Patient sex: M
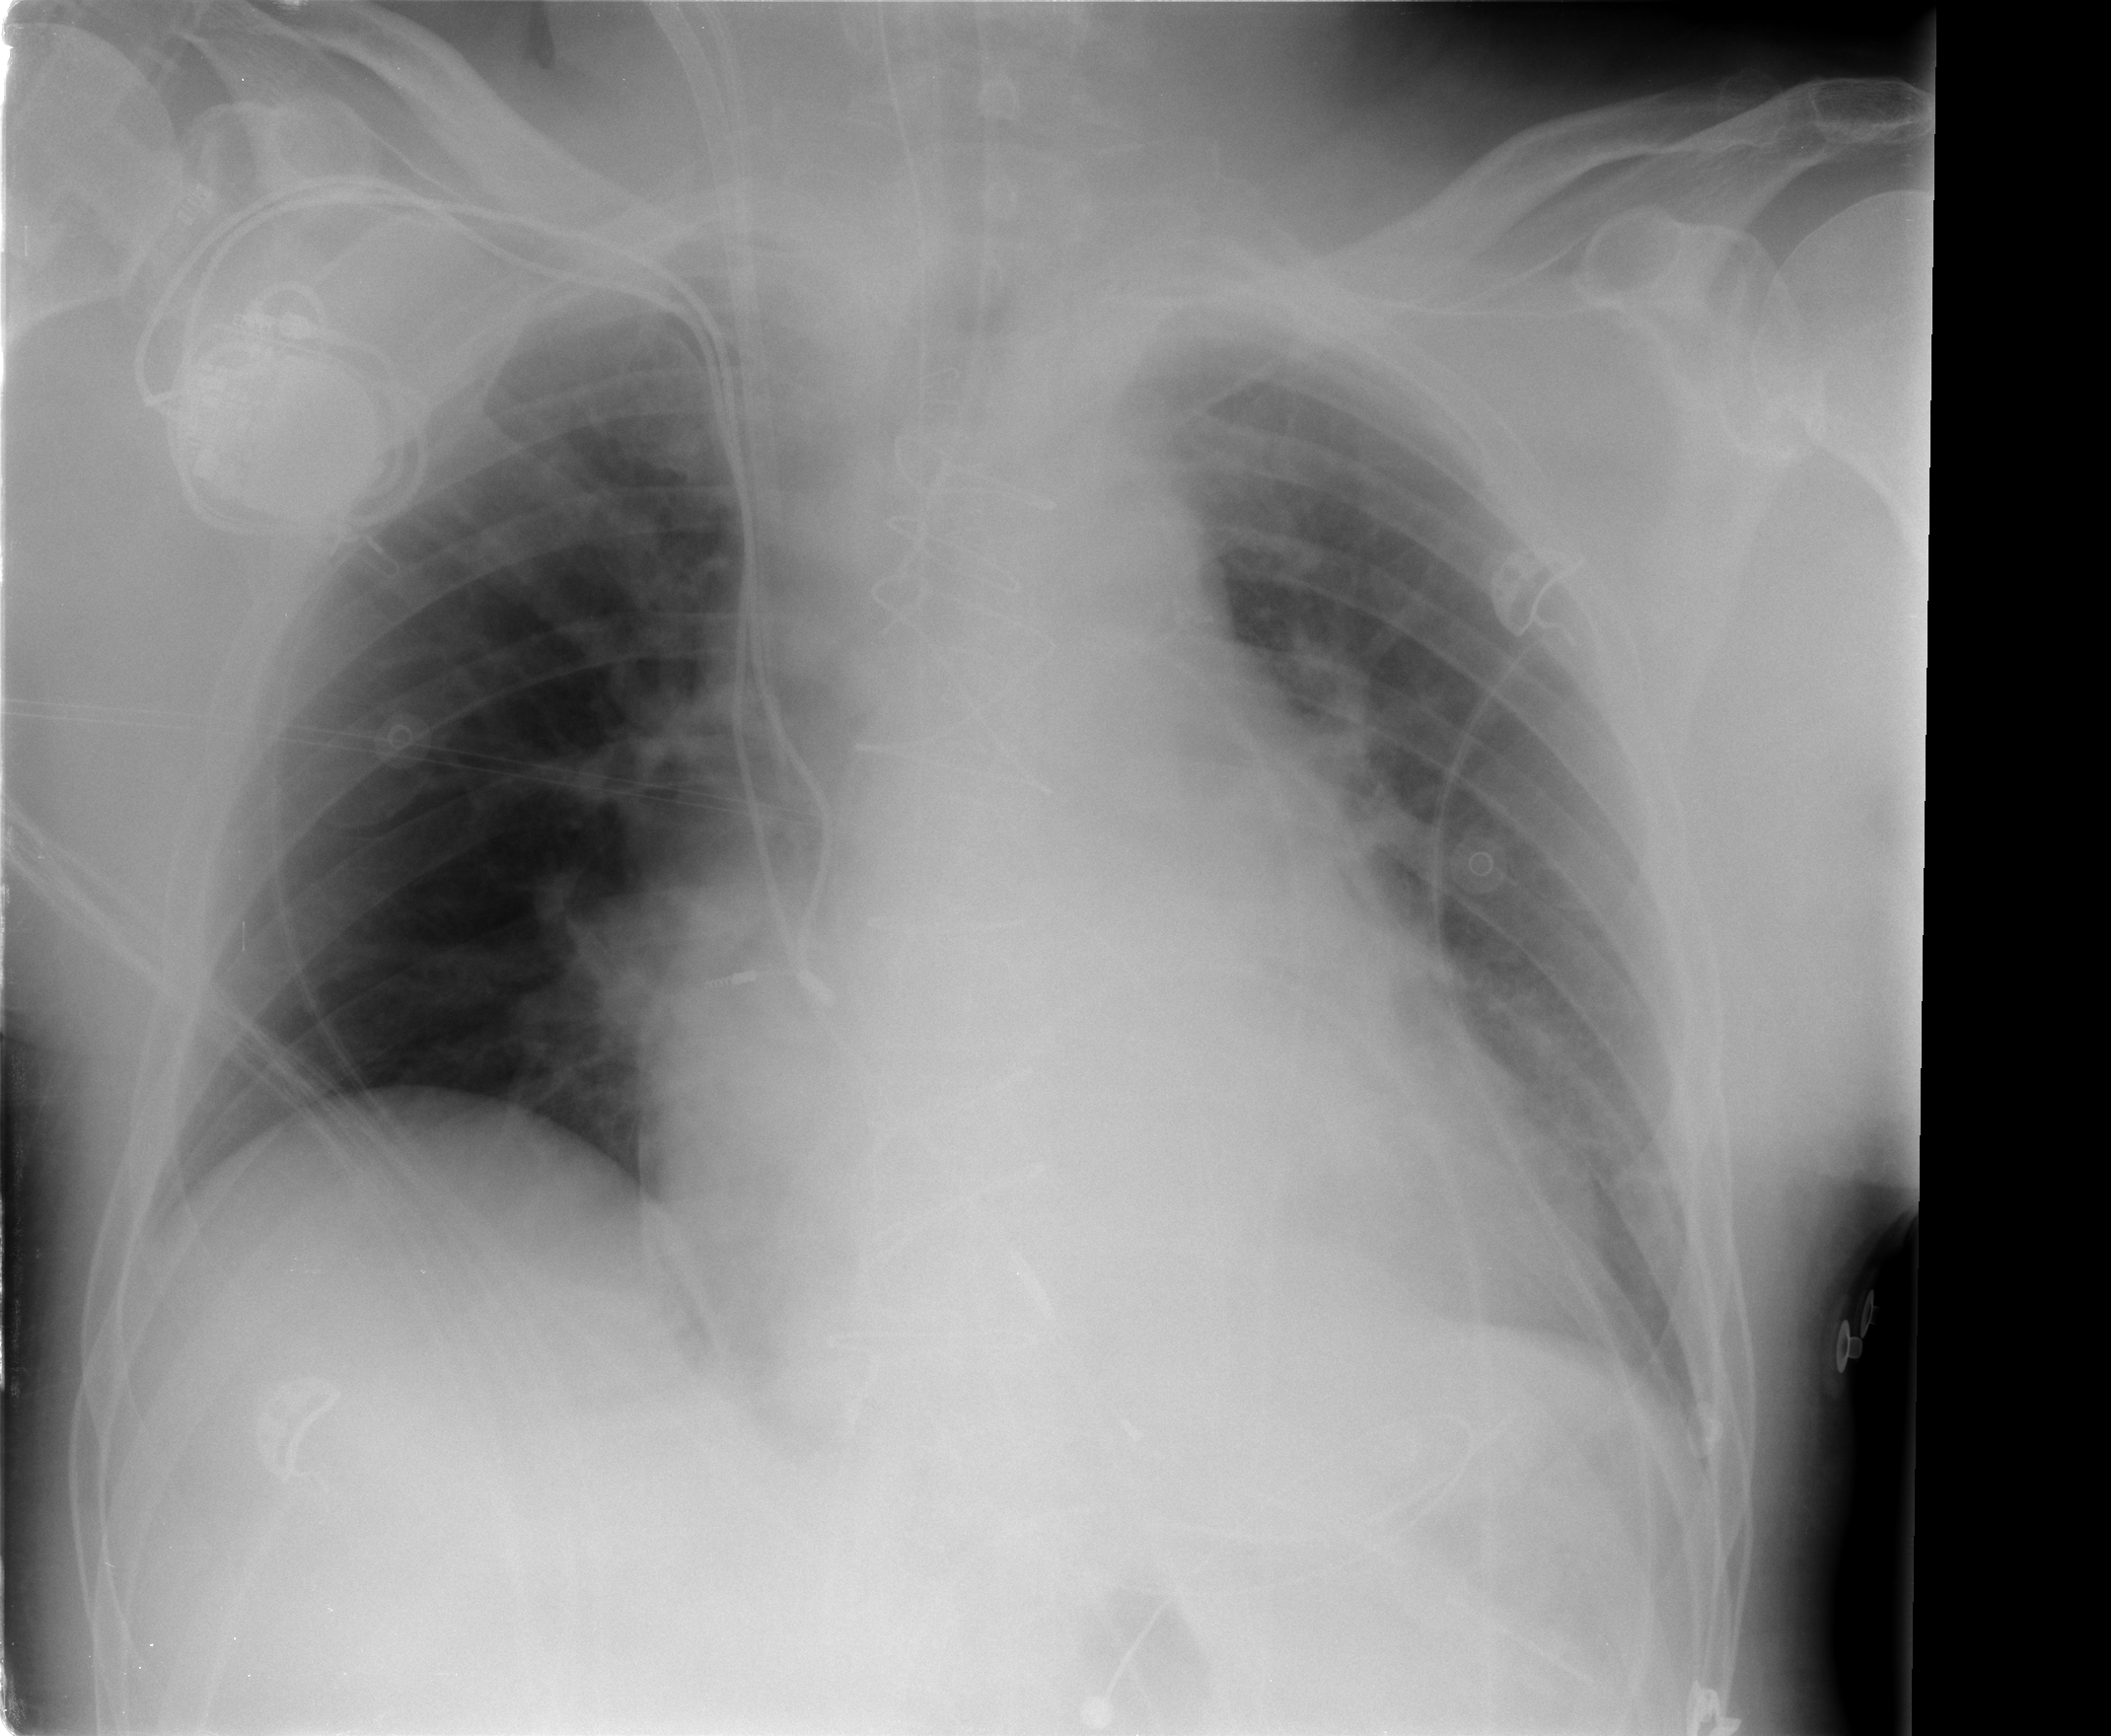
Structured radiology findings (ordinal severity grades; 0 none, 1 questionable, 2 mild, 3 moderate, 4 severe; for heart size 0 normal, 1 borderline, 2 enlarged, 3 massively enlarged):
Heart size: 2
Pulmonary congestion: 2
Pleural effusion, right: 0
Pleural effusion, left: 0
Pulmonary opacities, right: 0
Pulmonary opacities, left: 0
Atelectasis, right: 0
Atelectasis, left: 0